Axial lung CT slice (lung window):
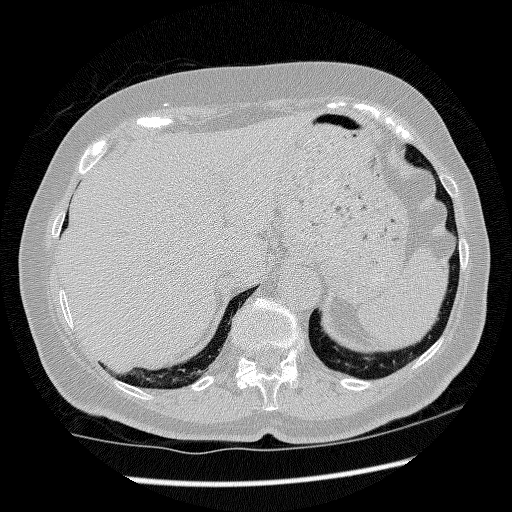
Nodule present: no